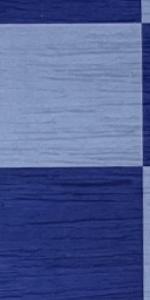
Label: Empty